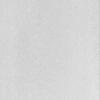
Label: dusty